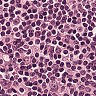
Metastatic tissue present: no